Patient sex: M
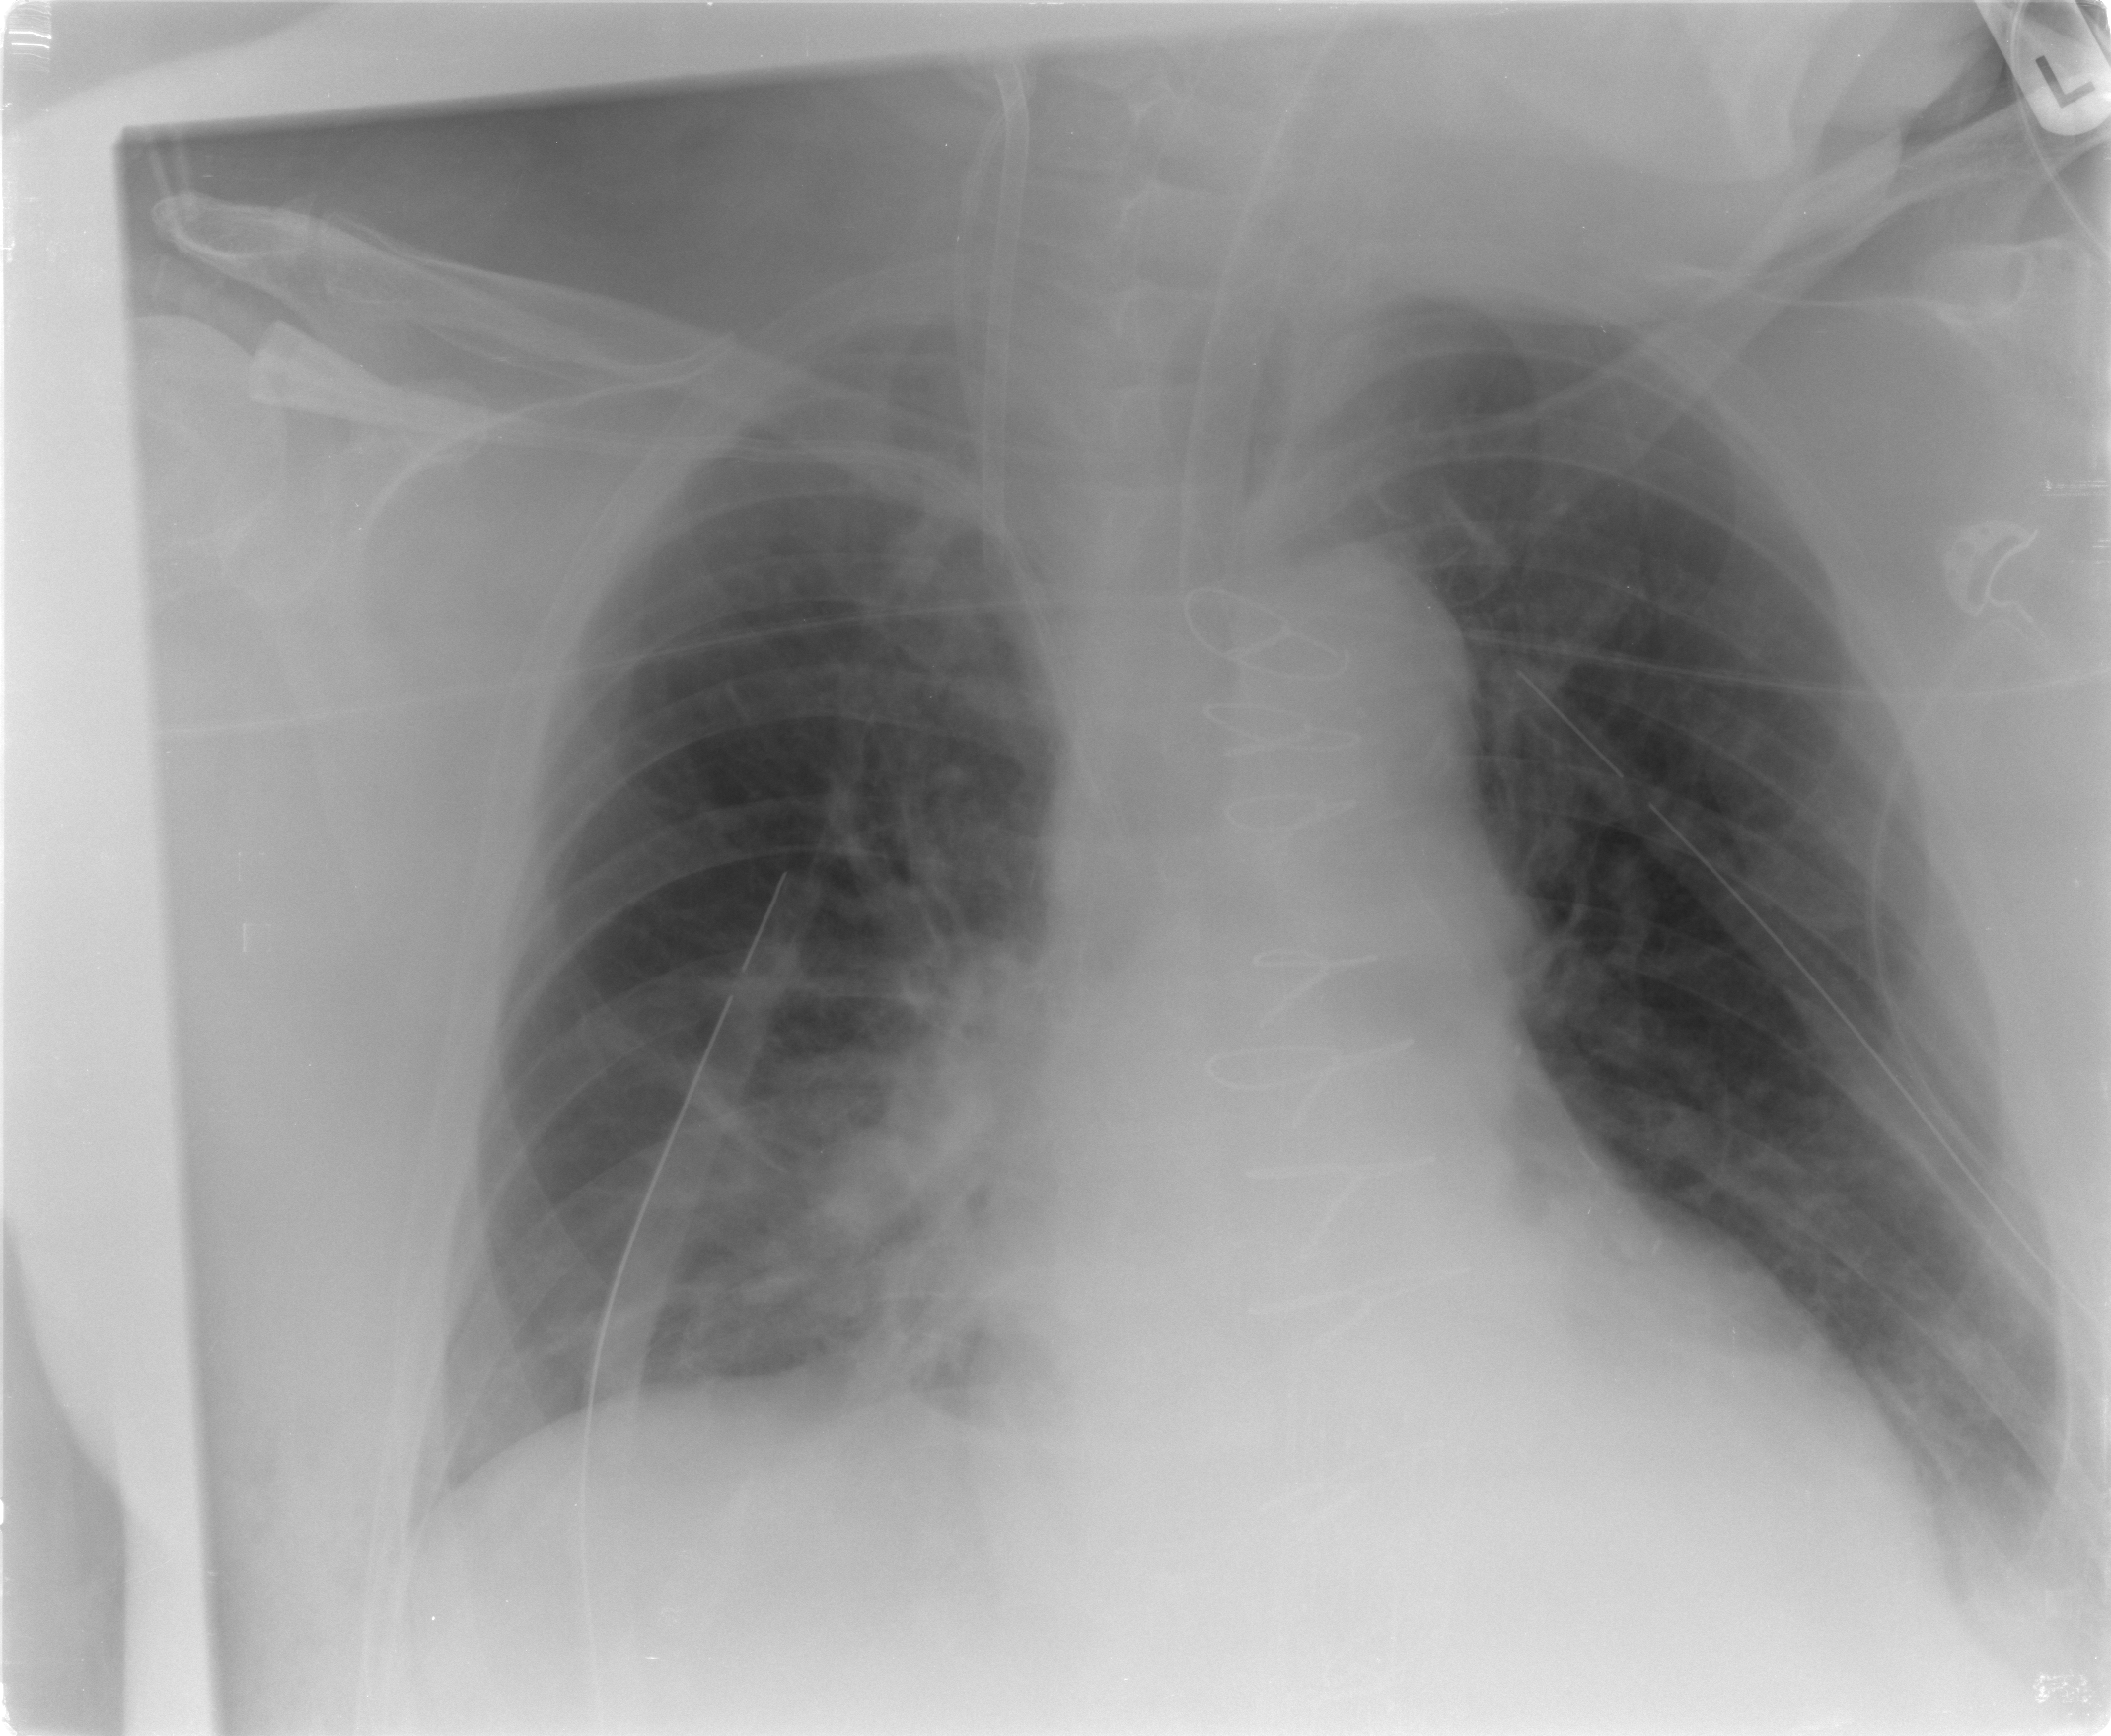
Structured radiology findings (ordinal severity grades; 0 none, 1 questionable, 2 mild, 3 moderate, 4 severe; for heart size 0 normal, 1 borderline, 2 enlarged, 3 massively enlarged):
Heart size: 0
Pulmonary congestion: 0
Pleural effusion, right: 1
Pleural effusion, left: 1
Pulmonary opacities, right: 2
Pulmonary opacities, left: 0
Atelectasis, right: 2
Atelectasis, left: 2